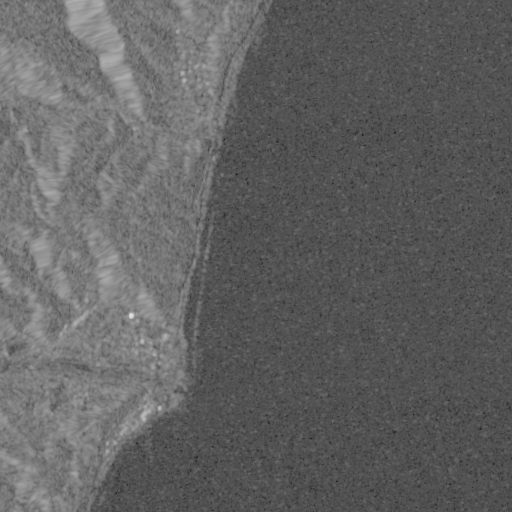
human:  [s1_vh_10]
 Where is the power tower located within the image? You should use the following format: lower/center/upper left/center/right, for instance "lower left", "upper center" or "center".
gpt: The power tower is located in the left of the image.
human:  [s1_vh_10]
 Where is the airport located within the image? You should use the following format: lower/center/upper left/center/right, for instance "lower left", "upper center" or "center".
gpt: There is no airport in the image.

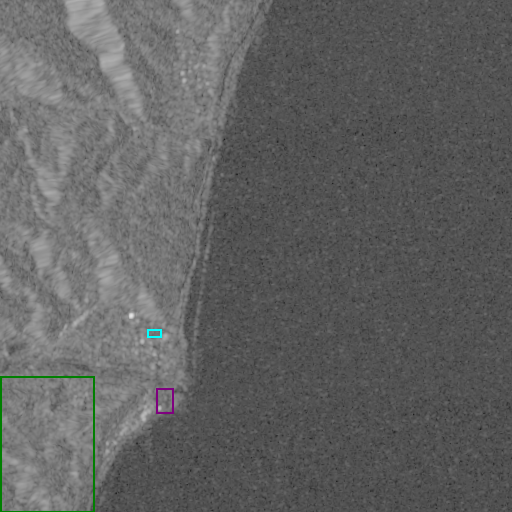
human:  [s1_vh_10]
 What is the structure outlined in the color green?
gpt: The structure outlined in green is a crop field.
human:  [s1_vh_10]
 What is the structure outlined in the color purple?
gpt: The structure outlined in purple is a park.
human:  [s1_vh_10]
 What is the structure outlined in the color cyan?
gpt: The structure outlined in cyan is a track.
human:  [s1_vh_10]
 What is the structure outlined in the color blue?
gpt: There is no blue outline.